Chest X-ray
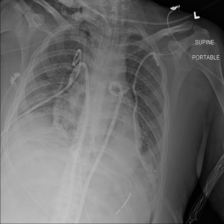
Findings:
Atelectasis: negative
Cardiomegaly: negative
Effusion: negative
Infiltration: negative
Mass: negative
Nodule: negative
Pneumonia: negative
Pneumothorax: negative
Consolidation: negative
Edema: negative
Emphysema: positive
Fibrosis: negative
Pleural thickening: negative
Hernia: negative